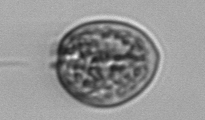
Label: Prorocentrum